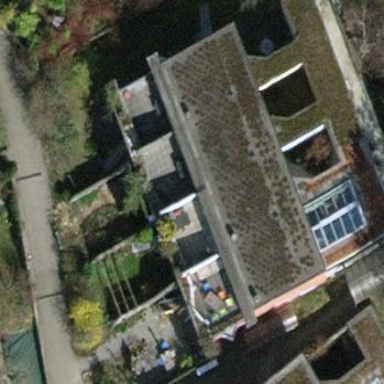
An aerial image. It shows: Terrace building.